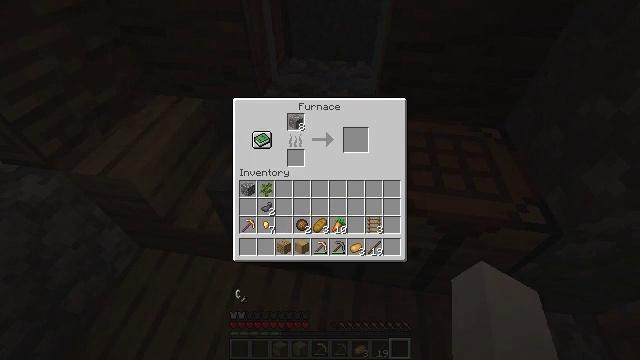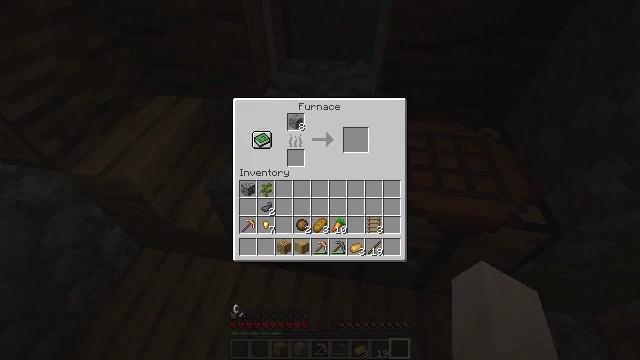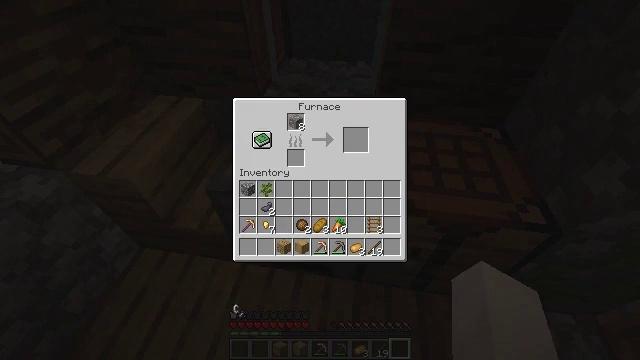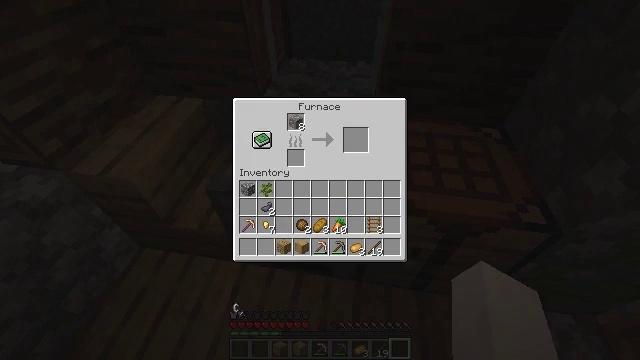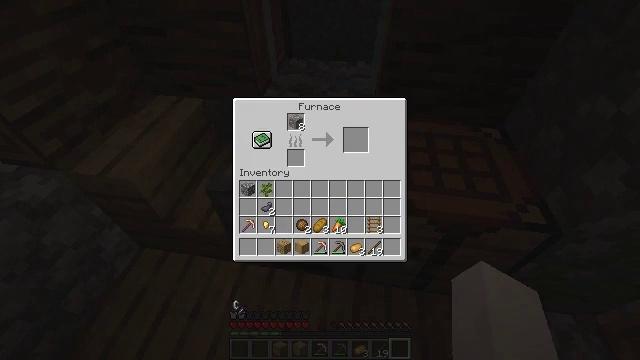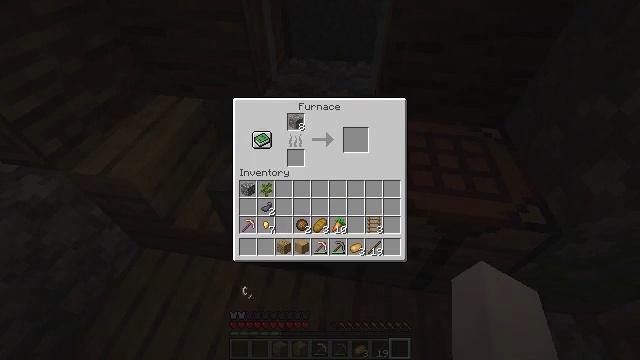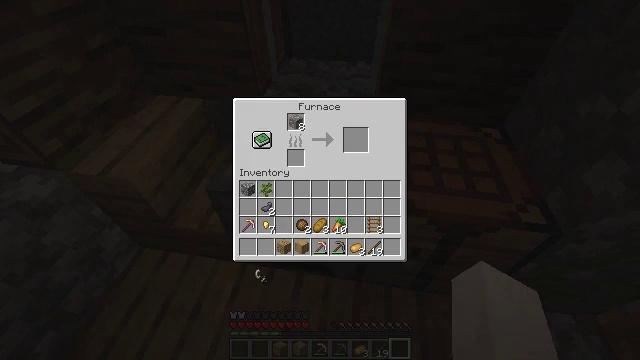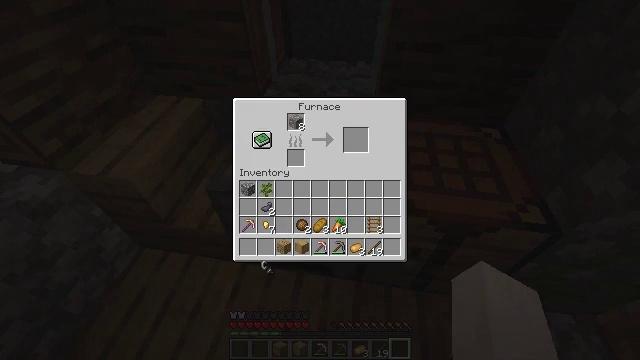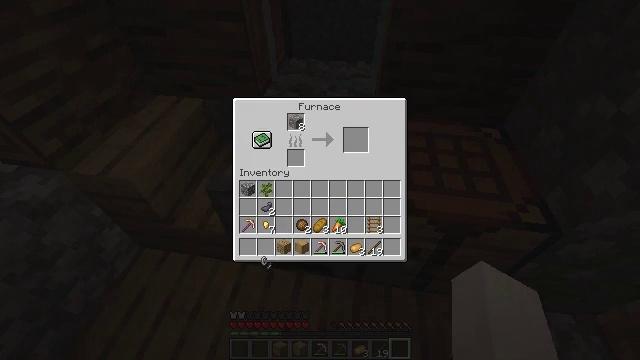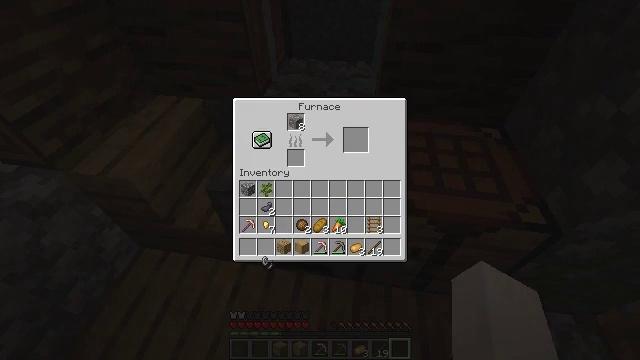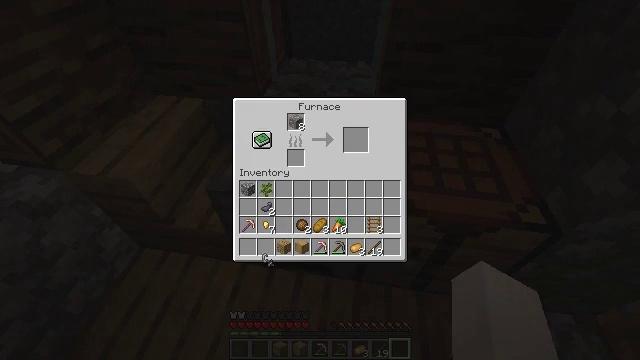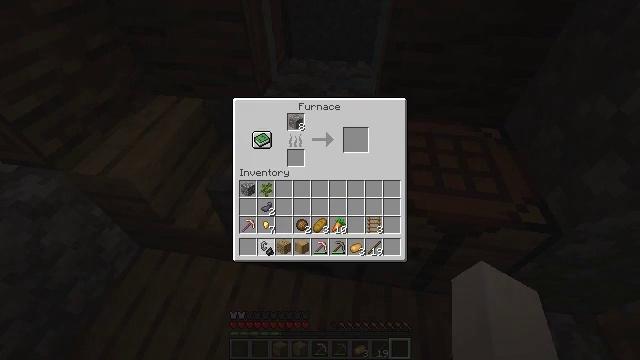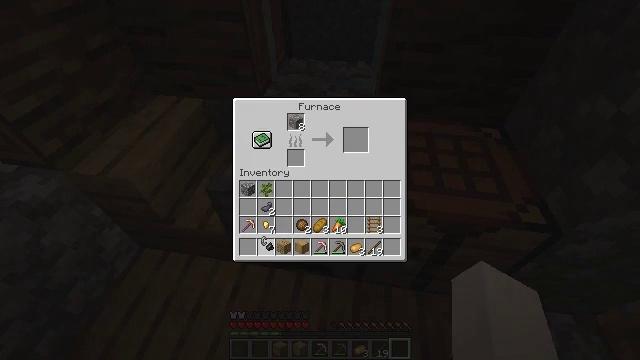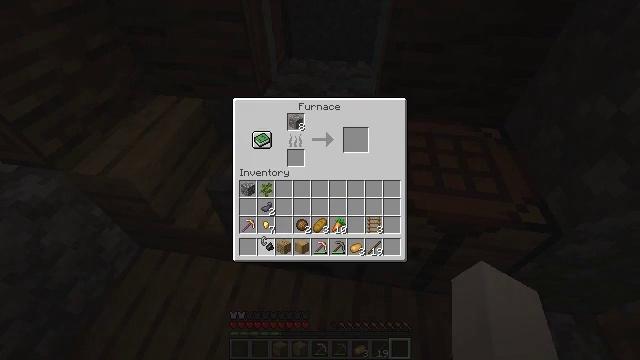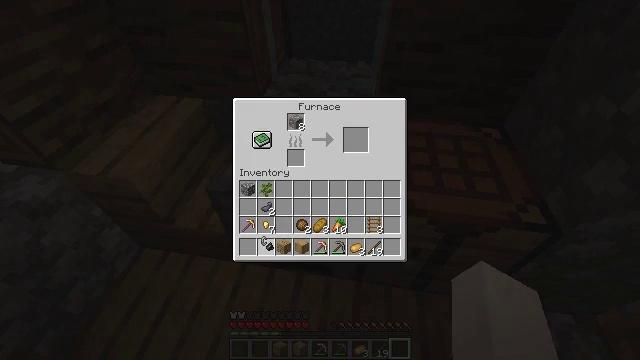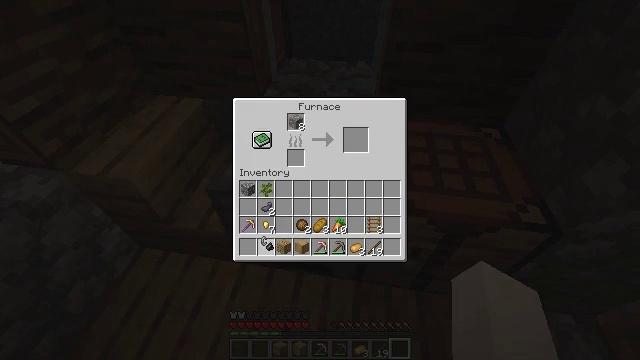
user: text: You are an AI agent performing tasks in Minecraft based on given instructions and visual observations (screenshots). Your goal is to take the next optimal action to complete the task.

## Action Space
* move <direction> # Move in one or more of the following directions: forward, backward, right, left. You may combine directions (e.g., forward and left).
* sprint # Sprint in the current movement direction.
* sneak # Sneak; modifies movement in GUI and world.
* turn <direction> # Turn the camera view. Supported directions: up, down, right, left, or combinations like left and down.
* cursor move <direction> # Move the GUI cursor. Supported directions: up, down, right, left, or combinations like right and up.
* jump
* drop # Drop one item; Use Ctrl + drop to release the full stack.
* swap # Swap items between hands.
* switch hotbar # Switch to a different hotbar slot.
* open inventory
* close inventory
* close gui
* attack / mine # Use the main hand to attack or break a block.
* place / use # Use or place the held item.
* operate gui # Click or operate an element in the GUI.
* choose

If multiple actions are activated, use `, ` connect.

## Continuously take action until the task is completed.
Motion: motion action
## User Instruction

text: Collect the yellow bed from its place.
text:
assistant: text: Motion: turn down
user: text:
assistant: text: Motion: no_op
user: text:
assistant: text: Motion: no_op
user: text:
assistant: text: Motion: no_op
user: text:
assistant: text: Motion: turn right and up
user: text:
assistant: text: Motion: turn right and up
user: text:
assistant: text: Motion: turn up
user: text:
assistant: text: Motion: no_op
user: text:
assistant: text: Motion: no_op
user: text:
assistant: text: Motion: no_op
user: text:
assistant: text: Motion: turn up
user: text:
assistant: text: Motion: no_op
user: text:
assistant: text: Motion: no_op
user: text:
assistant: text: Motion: no_op
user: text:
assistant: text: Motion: no_op
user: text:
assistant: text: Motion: no_op
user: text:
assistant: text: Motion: no_op
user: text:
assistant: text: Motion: no_op
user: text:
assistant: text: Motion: no_op
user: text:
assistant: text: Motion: no_op
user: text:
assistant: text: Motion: attack / mine
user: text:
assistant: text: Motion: attack / mine
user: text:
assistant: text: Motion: attack / mine
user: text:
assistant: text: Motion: no_op
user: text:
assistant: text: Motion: no_op
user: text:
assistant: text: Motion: no_op
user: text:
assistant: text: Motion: no_op
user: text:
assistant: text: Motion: open inventory
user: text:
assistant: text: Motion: open inventory
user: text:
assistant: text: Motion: open inventory